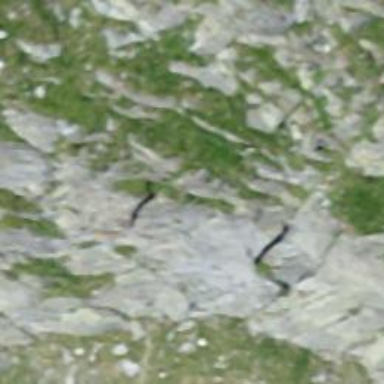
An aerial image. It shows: Natural cliff.